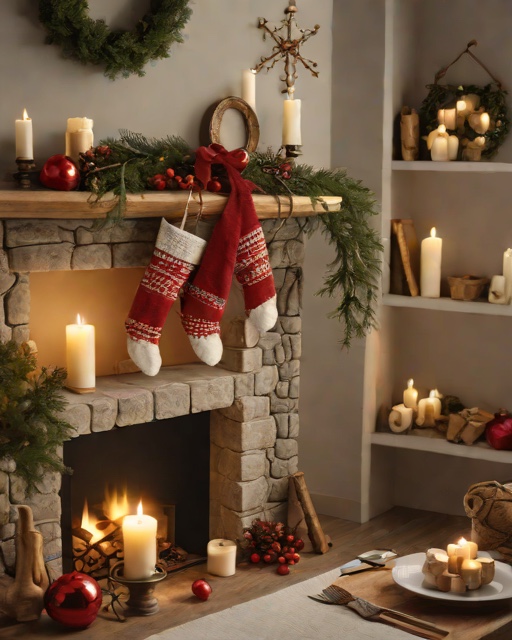
Category: Holiday